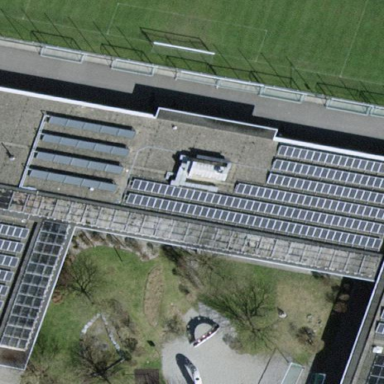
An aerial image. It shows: Sports centre building.